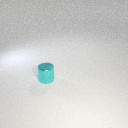
small cyan metal cylinder